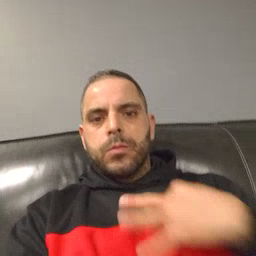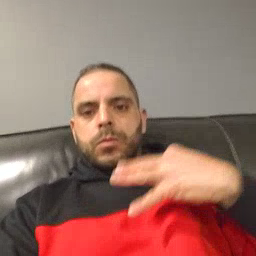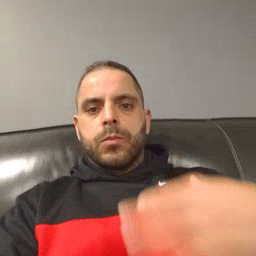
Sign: shirt